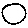
Label: circle